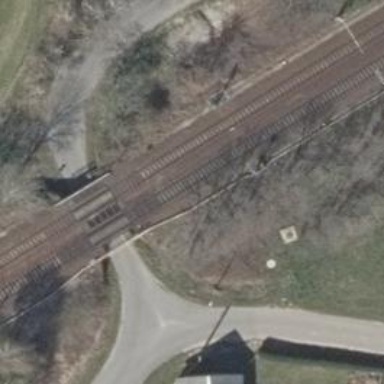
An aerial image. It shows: Bridge with single railway track electrified by contact line.